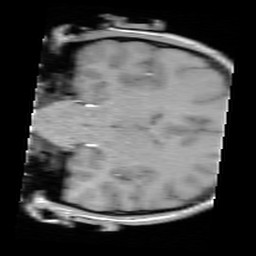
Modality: FLASH
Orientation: coronal
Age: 22
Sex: male
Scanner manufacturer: siemens
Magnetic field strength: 3 T
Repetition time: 0.245 s
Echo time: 0.0026 s